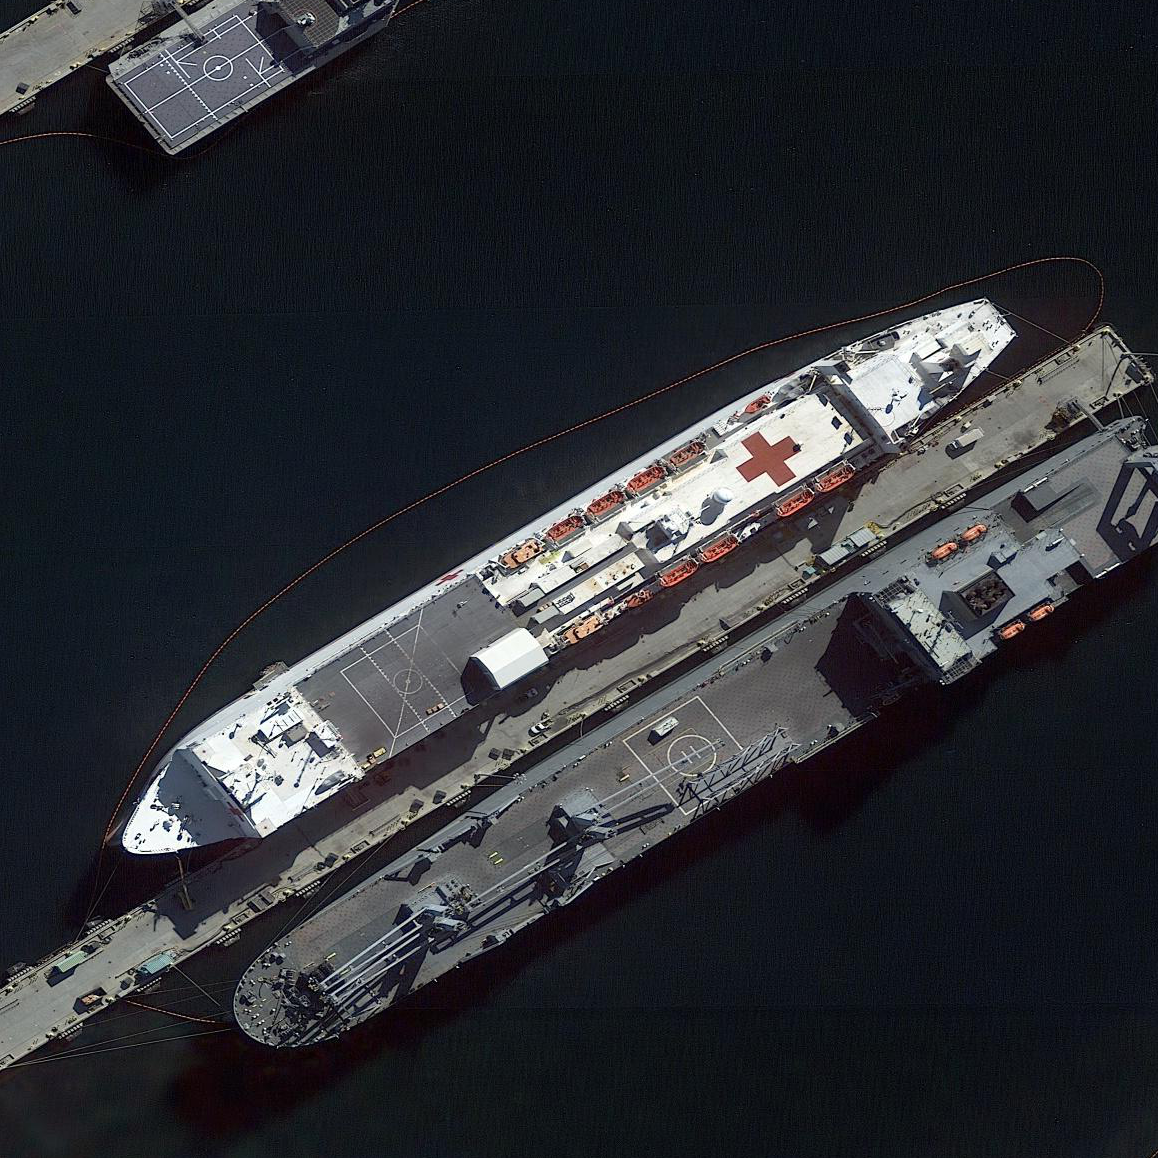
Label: Medical_ship